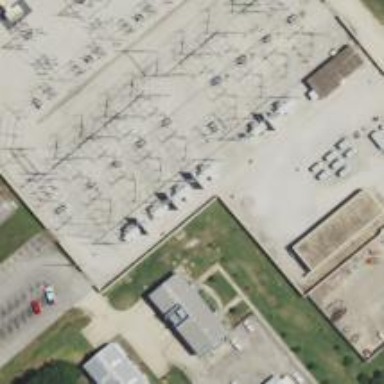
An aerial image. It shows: Switch used for power control.